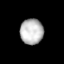
Tissue: lung
Cell type: Epithelial cells
Senescence score: 0.2103
Nuclear area (px): 582
Mean DAPI intensity: 185.163